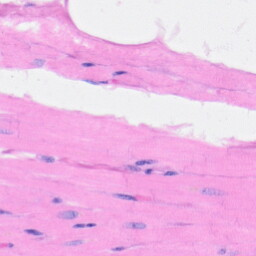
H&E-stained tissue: Heart